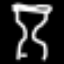
Label: hourglass